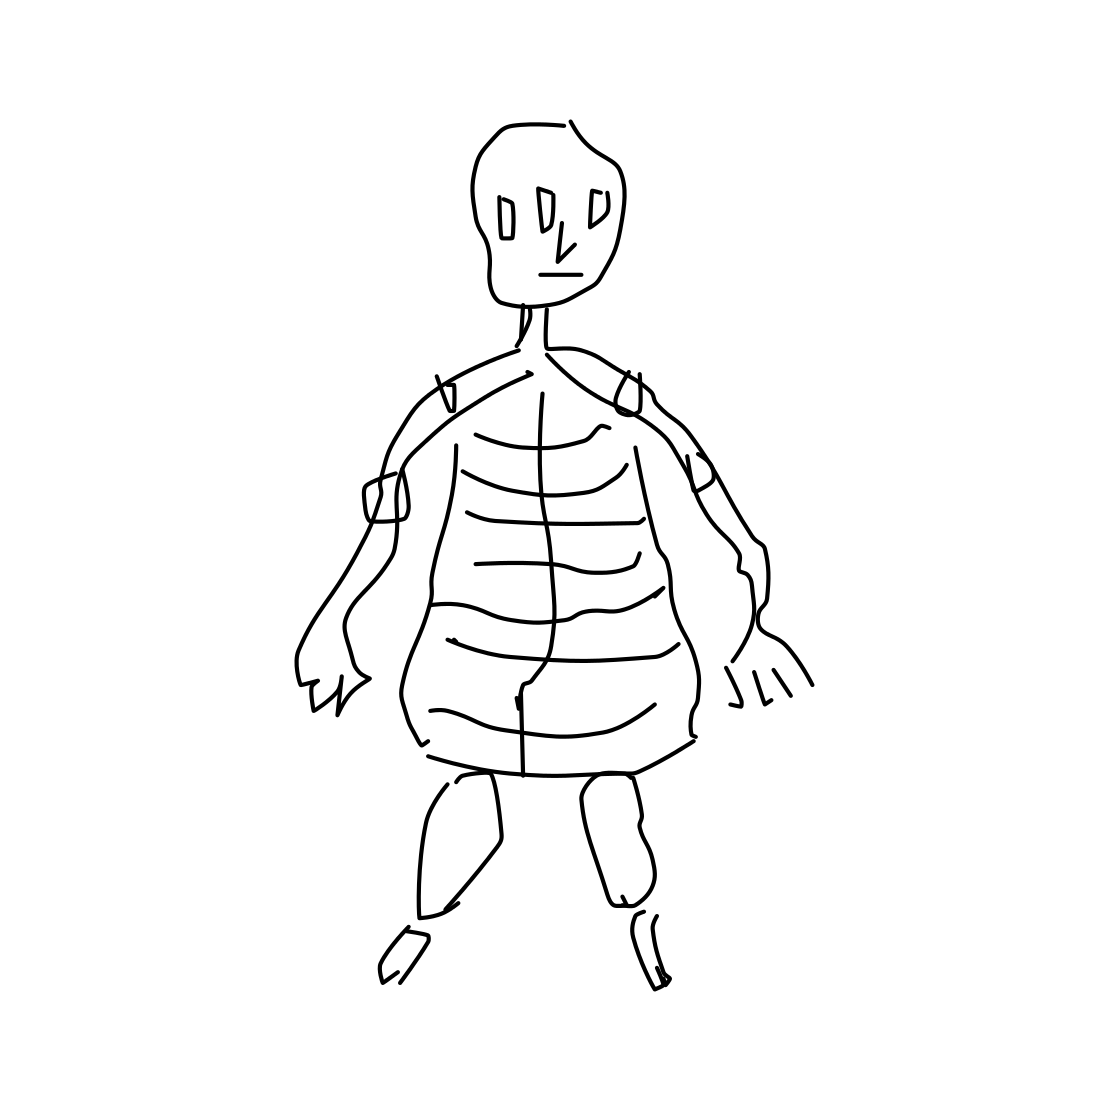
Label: human-skeleton